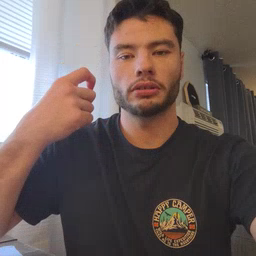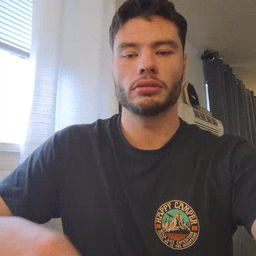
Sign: because